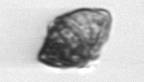
Label: Kryptoperidinium_triquetrum